Question: I have the following table:

I need to sum the values of the rows which satisfy the following criteria:
COUNTRY = USA AND Date IS in First Semester AND Names Contains Andrew.
I am trying to use the function DSUM: <URL>
But I am having problems with the Date criteria and the Names criteria.
Does any one knows how to define those criteria to be used with DSUM?
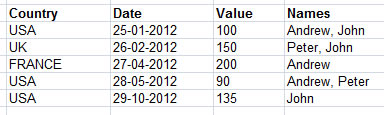
Answer: If the dates are correctly formatted as dates (and the values as numbers) then, with the following sample data:

then the following seems to work for both SUMIFS and DSUM, giving totals of 340:

I haven't tested extensively though, and I don't know what a semester is ;)